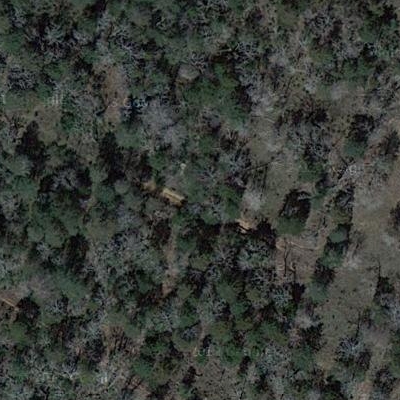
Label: Forest